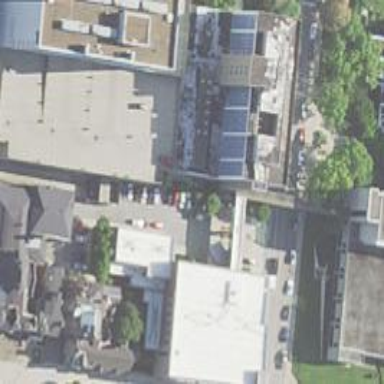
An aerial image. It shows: Hospital building.